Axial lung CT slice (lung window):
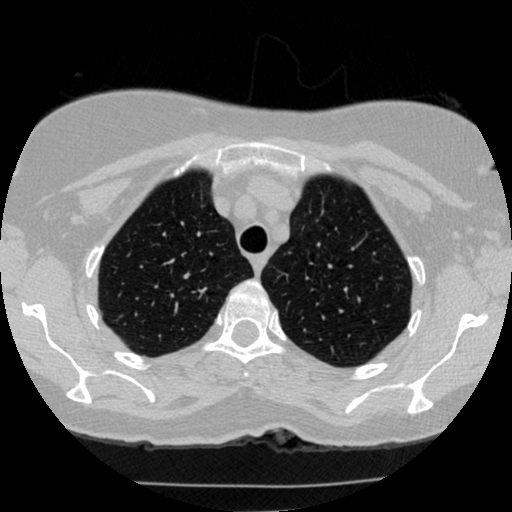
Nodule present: no